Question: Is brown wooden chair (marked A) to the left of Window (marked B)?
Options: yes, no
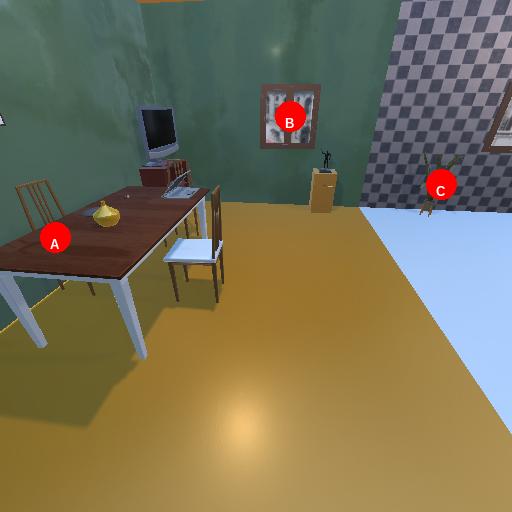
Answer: yes